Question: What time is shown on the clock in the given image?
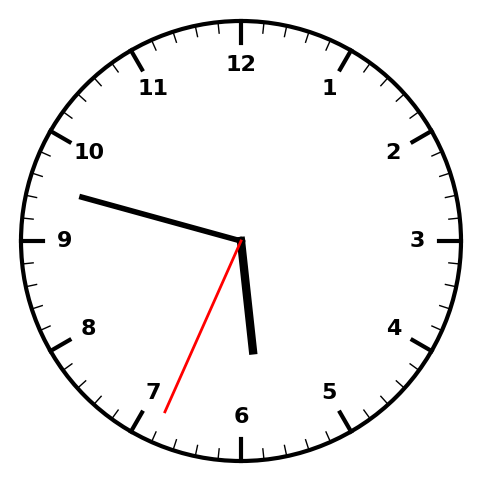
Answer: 05:47:34